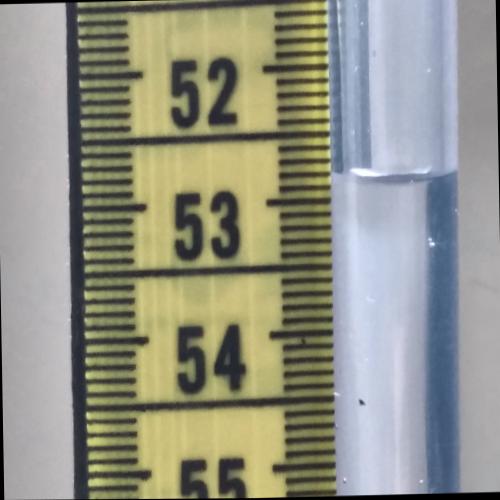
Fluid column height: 52.8 cm